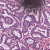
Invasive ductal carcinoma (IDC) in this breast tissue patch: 1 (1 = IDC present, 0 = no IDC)